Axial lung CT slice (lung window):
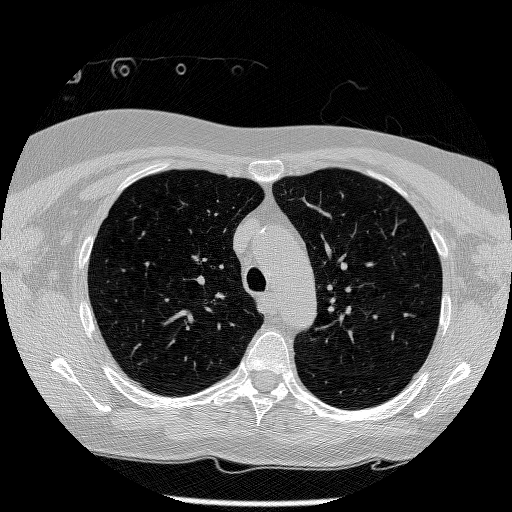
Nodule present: no